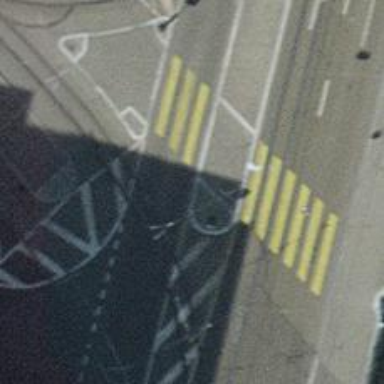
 crossing over bridge with separate sidewalks."